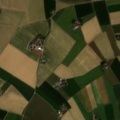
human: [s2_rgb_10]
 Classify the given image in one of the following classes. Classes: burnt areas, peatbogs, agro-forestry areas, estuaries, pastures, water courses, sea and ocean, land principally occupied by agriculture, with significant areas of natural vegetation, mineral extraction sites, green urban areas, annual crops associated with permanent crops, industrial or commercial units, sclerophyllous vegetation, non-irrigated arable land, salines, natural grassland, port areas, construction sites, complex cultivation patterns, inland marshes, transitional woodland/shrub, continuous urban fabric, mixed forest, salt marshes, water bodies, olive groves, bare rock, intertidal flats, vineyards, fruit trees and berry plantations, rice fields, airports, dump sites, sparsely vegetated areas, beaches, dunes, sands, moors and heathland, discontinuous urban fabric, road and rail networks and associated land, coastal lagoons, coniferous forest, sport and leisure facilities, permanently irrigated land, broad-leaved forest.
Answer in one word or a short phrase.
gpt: non-irrigated arable land, pastures, complex cultivation patterns